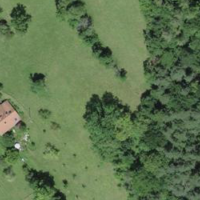
EUNIS habitat code: 24
Species observed at this site:
Clinopodium vulgare